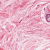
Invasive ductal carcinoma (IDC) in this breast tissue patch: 0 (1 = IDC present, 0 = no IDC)